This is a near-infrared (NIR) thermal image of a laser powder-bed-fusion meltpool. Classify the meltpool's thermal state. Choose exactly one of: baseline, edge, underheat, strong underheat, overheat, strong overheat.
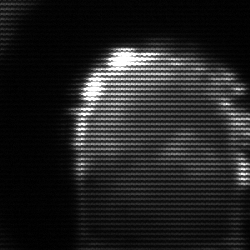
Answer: baseline